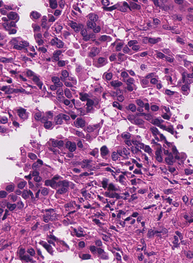
Tumor epithelial tissue: yes
Tumor-associated stroma tissue: yes
Normal tissue: no